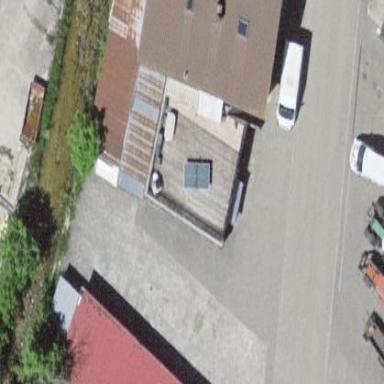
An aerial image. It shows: Garage building.